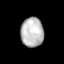
Tissue: lung
Cell type: T cells
Senescence score: 0.2406
Nuclear area (px): 660
Mean DAPI intensity: 186.344